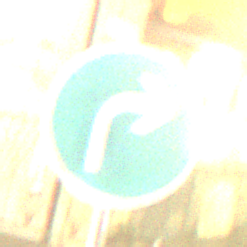
Verkehrszeichen: VorgeschriebeneFahrtrichtungRechts
Umgebung: Outdoor, Urban
Tageszeit: Night
Wetter: PartlyCloudy
Licht: Artificial
Jahreszeit: NotSpecified
Kontrast: HighContrast